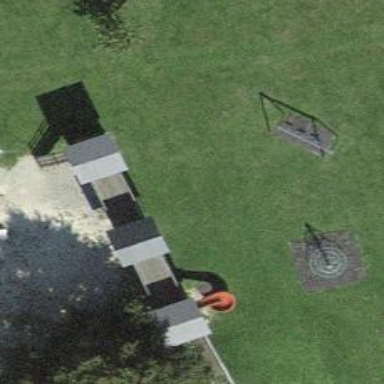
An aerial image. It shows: Playground structure.